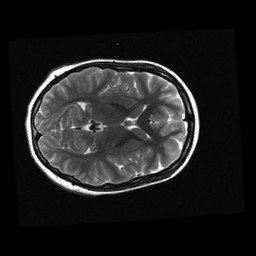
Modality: T2w
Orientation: axial
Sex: female
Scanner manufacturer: ge
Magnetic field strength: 3 T
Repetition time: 5 s
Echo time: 0.101 s